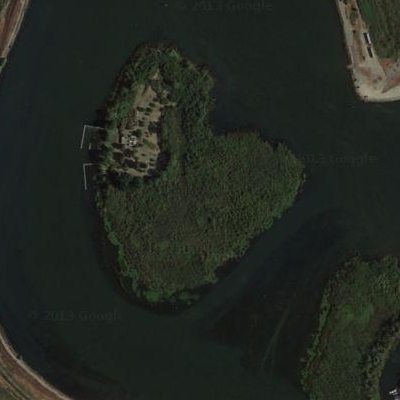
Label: RiverLake